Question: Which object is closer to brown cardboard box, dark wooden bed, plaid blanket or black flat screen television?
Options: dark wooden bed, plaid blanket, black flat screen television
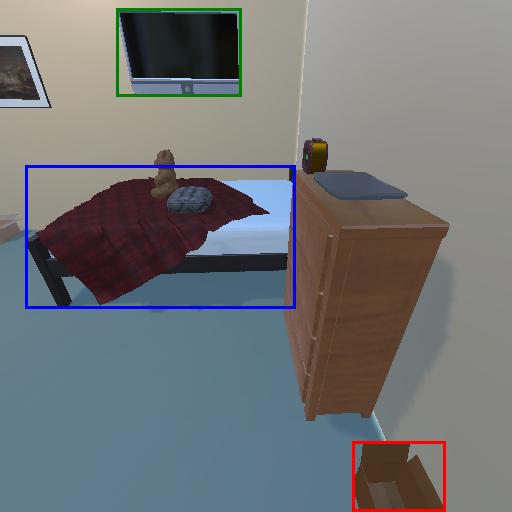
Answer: dark wooden bed, plaid blanket